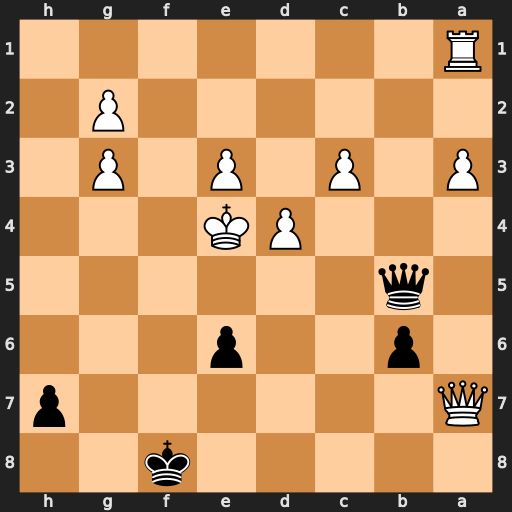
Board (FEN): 5k2/Q6p/1p2p3/1q6/3PK3/P1P1P1P1/6P1/R7
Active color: b
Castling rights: -
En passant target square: -
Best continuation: Qf5#